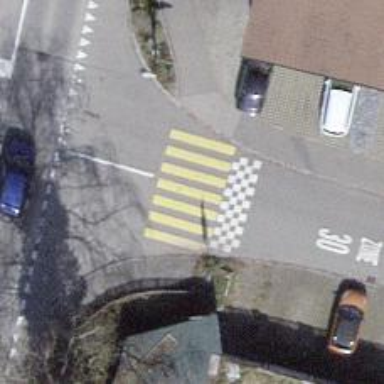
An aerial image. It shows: Marked zebra crossing on the road.